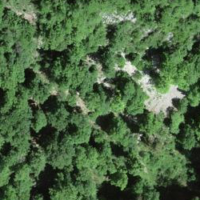
EUNIS habitat code: 44
Species observed at this site:
Mercurialis perennis